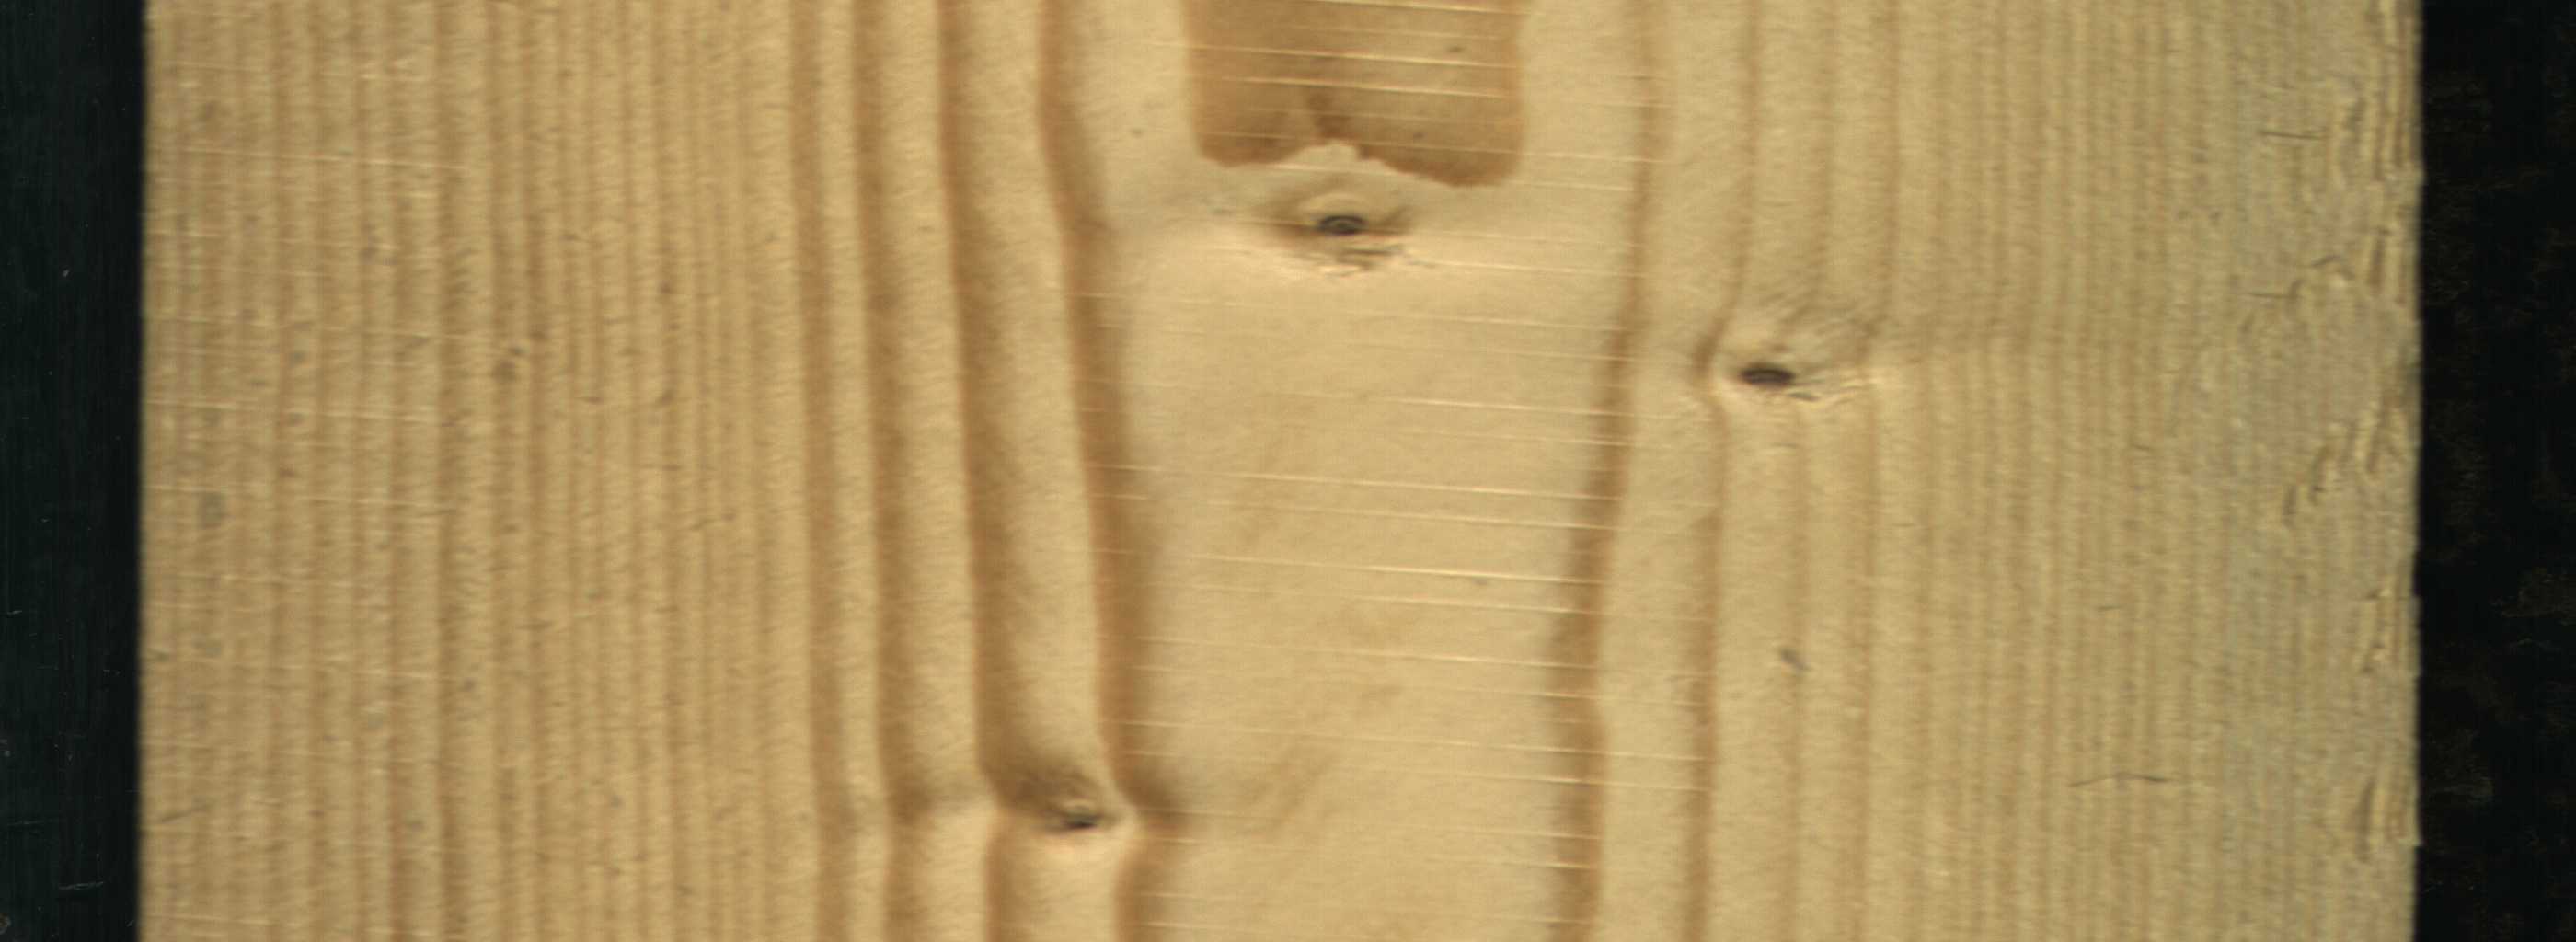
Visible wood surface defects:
Live_Knot
Live_Knot
Live_Knot